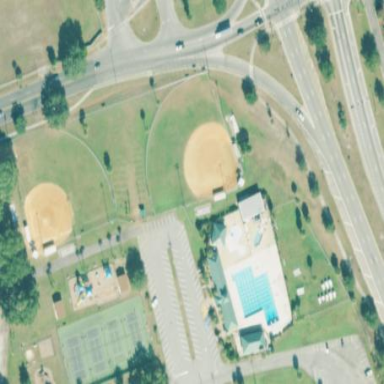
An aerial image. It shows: Baseball pitch for leisure land activities.